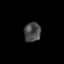
Tissue: lung
Cell type: Epithelial cells
Senescence score: 0.2354
Nuclear area (px): 322
Mean DAPI intensity: 71.938